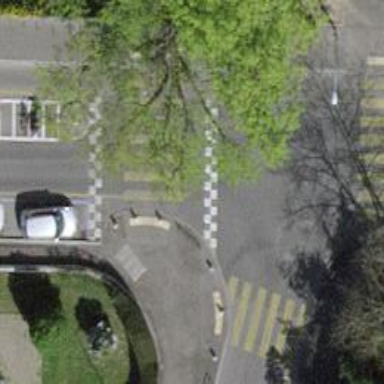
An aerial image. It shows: Uncontrolled crossing with table for traffic calming.